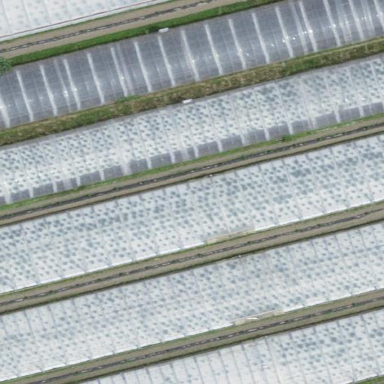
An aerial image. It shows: Greenhouse.